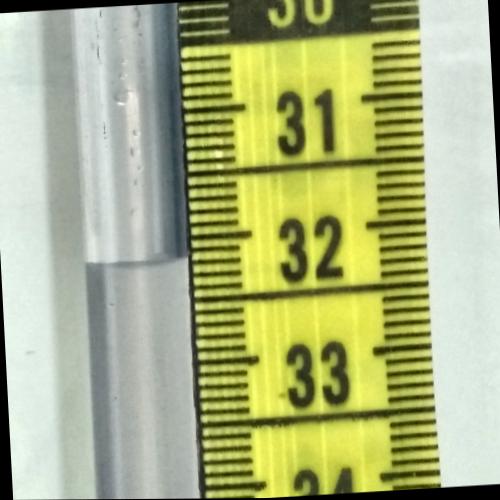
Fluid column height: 32.2 cm